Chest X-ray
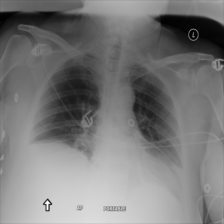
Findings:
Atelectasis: positive
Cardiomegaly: negative
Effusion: negative
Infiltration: negative
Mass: negative
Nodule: negative
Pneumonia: negative
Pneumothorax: negative
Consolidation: negative
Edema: negative
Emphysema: negative
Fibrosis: negative
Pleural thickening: negative
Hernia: negative